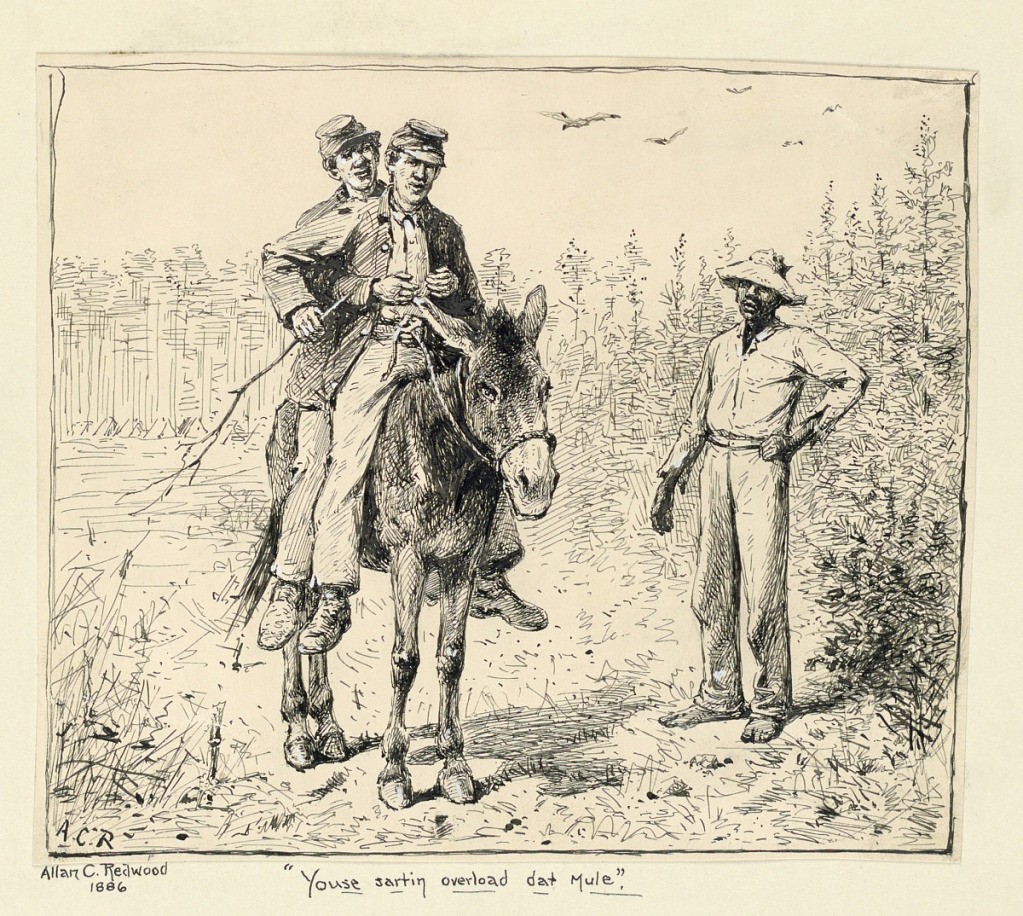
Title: Youse Sartin Overload Dat Mule
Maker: Allen Carter Redwood, American, 1844 - 1922
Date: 1886
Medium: Pen and ink, with white gouahce, on cream wove paper
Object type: Drawing
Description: Two are soldiers riding on a mule.  At right, a boy stands in the field looking at them.